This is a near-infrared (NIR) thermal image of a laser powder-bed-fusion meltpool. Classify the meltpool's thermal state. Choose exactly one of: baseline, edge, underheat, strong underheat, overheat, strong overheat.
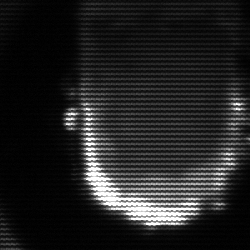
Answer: baseline